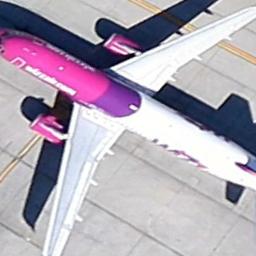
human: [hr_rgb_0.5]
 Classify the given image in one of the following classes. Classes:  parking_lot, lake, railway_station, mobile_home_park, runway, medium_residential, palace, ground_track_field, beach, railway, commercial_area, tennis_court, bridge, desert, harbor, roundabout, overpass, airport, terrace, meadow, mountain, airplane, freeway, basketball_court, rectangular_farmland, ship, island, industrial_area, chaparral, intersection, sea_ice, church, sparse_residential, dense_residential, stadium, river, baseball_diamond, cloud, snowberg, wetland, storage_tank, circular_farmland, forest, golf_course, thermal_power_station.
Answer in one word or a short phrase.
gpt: airplane